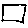
Label: square